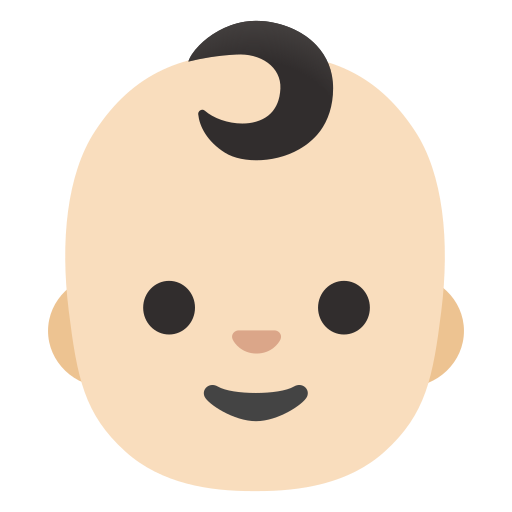
Emoji: 👶🏻